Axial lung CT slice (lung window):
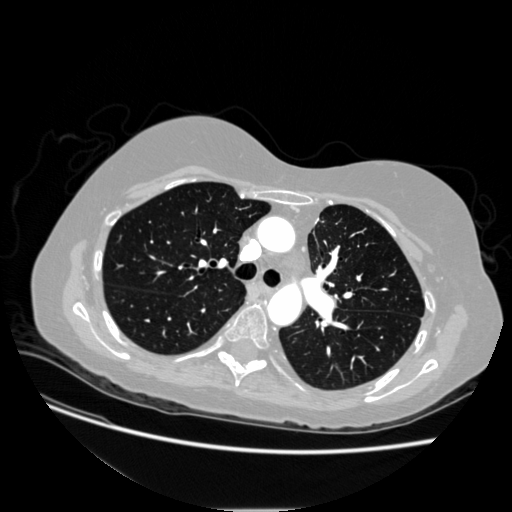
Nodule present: no